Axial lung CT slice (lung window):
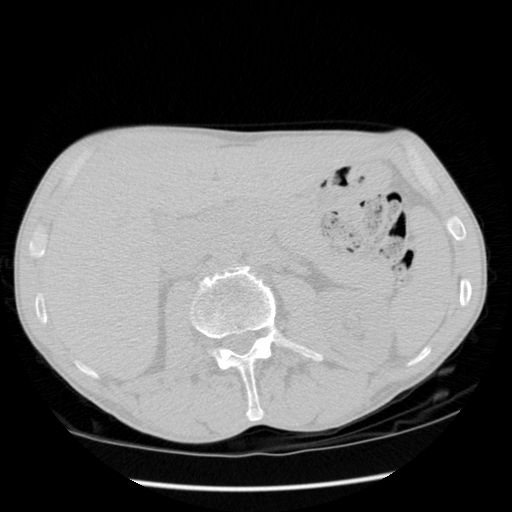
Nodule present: no